Interaction volume radius: 5 \u00c5
Interaction volume height: 20 \u00c5
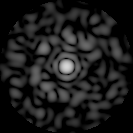
Disorder parameter: 0.8102